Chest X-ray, AP view. Patient: 64 years old, sex M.
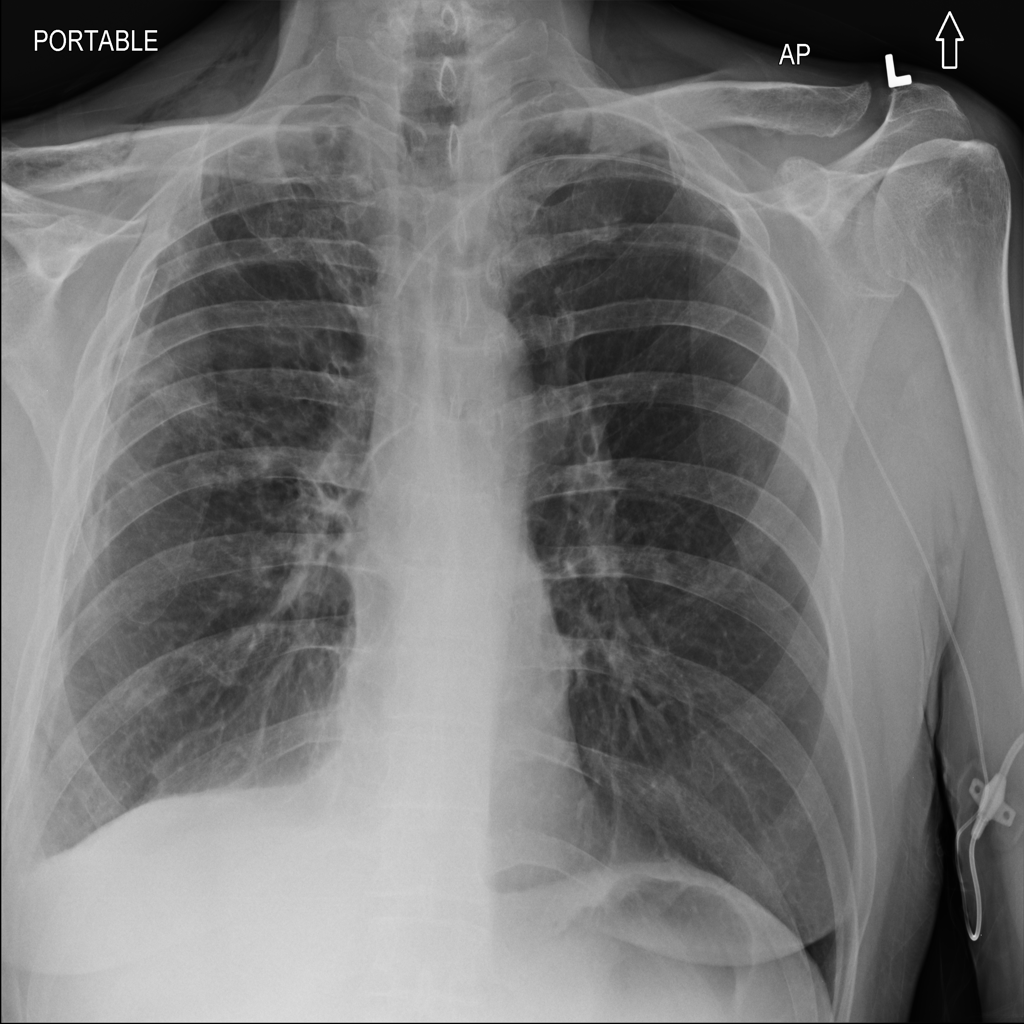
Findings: Consolidation, Emphysema, Infiltration, Nodule, Pleural_Thickening, Pneumothorax